Question: This is more of a notation and 'proper procedure' type of question than anything.
Please see below an image of a few relations in my Enhanced ERD logical model. A patient can be an OUTPATIENT or a RESIDENT, but there are no attributes which are specific to OUTPATIENTS or RESIDENTS. There are relationships which are specific to the subtypes though, as only OUTPATIENTS can be associated with visits and only RESIDENTs can be associated with beds.
I am in the process of converting this to a physical data model. Obviously it makes sense to not have OUTPATIENT or RESIDENT tables and only a PATIENT table which contains a discriminator for the type of patient.
- - - -
### Section of CareCenter schema in Extended ERD

I have done much searching and cannot seem to find anything about this. All of the material I have found talks about creating subtypes for the purpose of isolating attributes specific to a subtype and not relationships specific to a subtype.
-
(If you are really trying to make sense of my section of EERD it may be helpful to know that PATIENT is a subtype of a PERSON supertype.)
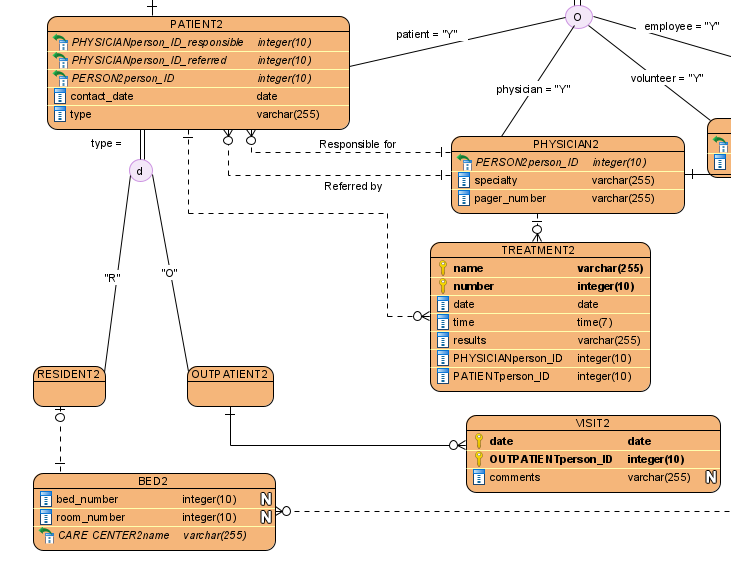
Answer: ### 1 Modelling & Notation
is pre-Relational, 1960's. It cannot handle Relational Keys, which means it is hopeless for Relational Data Modelling. In the Relational paradigm, the Relational Key (which is composite) is central, therefore the identity of each entity cannot be analysed, or modelled, or defined, in ERD.
There is no definition in ERD for the Relational concepts of Independent/Dependent tables, or Identifying/Non-Identifying relations, as it is meaningless without a Relational Key, which leads to much confusion when extending ERD and attempting to add those. Further, as you have found, it has no notation of Domain/Datatype; Subtype; etc.
ERD never was a Standard. Since it is un-useable, each person who attempts to use it for an SQL implementation has to "extend" ERD, and that results in a million notations, all of which are different and incomplete. And which have to be explained to the reader. Whereas a Standard needs no explanation because it is complete and documented, once.
Technically, ERD is not a model (which implies a mathematical, logical basis). The semantics are primitive and nowhere near complete. In fact, it is hopeless for modelling, period, even for pre-Relational filing systems.
<URL>
is the Standard for Relational Data Modelling, available since the 1980's, a Standard since 1993. As such it is complete, whereas an extended ERD will never be complete, no matter how much you extend it.
The academics and authors of "textbooks" are clueless: as evidenced, they are 50 years behind the industry (definition) and 40 years behind (implementation on SQL platforms). They are stuck in 1960's Record Filing Systems, which is physical, characterised by a 'RecordID', and they market it as "relational".
Whereas <URL> is completely logical, with a mathematical foundation, and provides far more Integrity; Power; and Speed.
To use ERD at all, you have to extend it, using some private notation, as you have done. Instead of moving incrementally and painfully in the direction of IDEF1X, I suggest you just switch to it, and obtain the full benefit. You may find this <URL> useful.
There is a lot of nonsense written about the distinction.
The Logical model simply progresses, in iterations, to the point where it is stable, and then it the Physical, which can be implemented on a specific SQL platform. That is, there is no "convert" process.
In good Data Modelling tools, such as <URL>, it is one file, not two or three, and the Logical vs Physical is simply different views of that one file. Eg. 'Domain' in the Logical is 'DataType' in the Physical. The Physical is of course specific to the target platform, eg. 'BOOLEAN' in one is 'BIT' in another. If you are not using a Data Modelling tool, or using a poor one, sure, you will have separate files and you have to deal with the attendant synchronisation problems.
> But what is the proper way to model this? How do I now model the relationships to visits and beds while still maintaining the constraint that the discriminator must be of a certain value to qualify for those relationships?
In this regard, the question is not about Logical vs Physical DM, all aspects re the question are implemented in both.
Yes, it is about notation. There is no notation problem, or difference (Logical vs Physical) in IDEF1X, because it is complete.
> Do I just forget about representing this constraint in the physical data model
No, they are drawn in both, they are implemented in the DDL.
> and make sure its implemented in the code when the tables are created?
If you use a Data Modelling tool, it squirts out SQL that is specific to the target platform. Otherwise, sure, you have to write your own DDL and make sure it is correct. In any case, the SQL is the same (not counting the difference in SQL flavours).
-
> Or is there a notation for physical data models which represents this type of constraint?
No, there is no difference in the notation in IDFE1X. Your question appears to be due to your extensions to ERD. First, the ERD is not useable for Relational data modelling, and cannot cope with Relational Keys or Subtypes. Second, your extensions, good as they may be, do not have the ordinary Relational notation that IDEF1X has. Again, just switch to IDEF1X.
### 2 Codd's Relational Model
As distinct from the variety of primitive nonsense written by the academics and in textbooks, misleadingly marketed as "relational".
> I have done much searching and cannot seem to find anything about this. All of the material I have found talks about creating subtypes for the purpose of isolating attributes specific to a subtype and not relationships specific to a subtype.
There is no problem at all with a Subtype that has no attributes, same as there is no problem at all with a row that has no attributes. Keep in mind that each entity is a (), and the Fact is established by the Relational Key, to which the attributes are quite secondary (Codd's 3NF properly understood). Thus 'Resident' and 'OutPatient' are discrete Facts, whether each Subtype has attributes or not; whether the Fact exists for supporting a Foreign Key or not, is a separate issue.
> Advice or reference to data you have found that I was not able to is greatly appreciated
You may find this <URL> document useful. For examples, go to my profile, and look up any answers that interest you.
>
> Obviously it makes sense to not have OUTPATIENT or RESIDENT tables and only a PATIENT table which contains a discriminator for the type of patient.
No. Each Subtype is a separate table, in the Logical models (first) and Physical (last), and the DDL. The physical is merely the implementation level of the Logical, you should not have anything in the Physical that is not in the Logical (you do not want to implement a thing that is not logical, not semantic; not Relational (which is absolutely logical, and unlimited).
- -
Here is the logical model in IDEF1X notation, showing attributes, not domains.
I have corrected a few errors: given the level of modelling that you have demonstrated, I don't think they need a full explanation.
1. Person Subtype is Non-Exclusive (no Discriminator)
2. Patient Subtype is Exclusive (needs a Discriminator) That is to be used in your code to determine the Subtype, otherwise JOIN to the Subtype
3. Since Resident::Bed is 1::1, the attributes (Bed FK) can be located in Resident. This treatment ensures that the Bed that a Patient may be assigned to, exists.
4. Consider: When an OutPatient visits the CareCenter, is not the purpose to obtain a treatment of some kind, which must be recorded ? Is not the treatment obtained under a Physician's control, and shouldn't the treatment details be recorded ? Therefore an OutPatient obtains a Treatment, same as a Resident, and it is common, in the Basetype. Visit can be eliminated (again, whether the treatment is received by a Resident or OutPatient regards the Subtype).

The data model in a <URL>.
The Predicates can be directly from the graphic model, the evaluation of such provides an excellent feedback loop to the modelling process. Please read them and verify.
- 'Each Bed accommodates 0-to-n Residents'
Again, the academics and authors do not understand the , and thus they are clueless about Predicates. For a good introduction, refer to <URL>, the section at the top, and the section at the end.
Nulls in a Relational database are a clear indication of a Normalisation error. I have removed them.
### 3 Outstanding
>
1. Your model allows any Physician to treat any Patient, which is typical for a RFS, if you follow the literature, but sub-normal for Relational. I doubt that that is what you want in a database. I think you want only the treating Physician, the ProviderNo to treat the Patient.
2. As the model progresses, you may wish to ensure that a Bed is assigned to one Resident only. I didn't model it because I need to be told: is admission and bed assignment two administrative steps or one ?
3. Do you not require lookup tables for Speciality and TreatmentName ?
4. Data Modelling is an iterative exercise: it is only when a model is erected, and contemplated, that the issues are exposed, which leads to the next iteration.